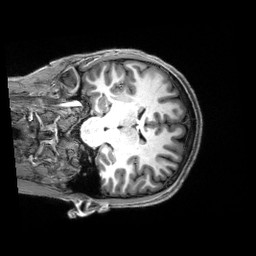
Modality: T1w
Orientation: coronal
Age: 20
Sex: male
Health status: healthy
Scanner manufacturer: siemens
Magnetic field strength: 3 T
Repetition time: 2.5 s
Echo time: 0.00222 s